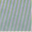
Piece: xx